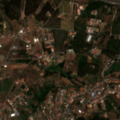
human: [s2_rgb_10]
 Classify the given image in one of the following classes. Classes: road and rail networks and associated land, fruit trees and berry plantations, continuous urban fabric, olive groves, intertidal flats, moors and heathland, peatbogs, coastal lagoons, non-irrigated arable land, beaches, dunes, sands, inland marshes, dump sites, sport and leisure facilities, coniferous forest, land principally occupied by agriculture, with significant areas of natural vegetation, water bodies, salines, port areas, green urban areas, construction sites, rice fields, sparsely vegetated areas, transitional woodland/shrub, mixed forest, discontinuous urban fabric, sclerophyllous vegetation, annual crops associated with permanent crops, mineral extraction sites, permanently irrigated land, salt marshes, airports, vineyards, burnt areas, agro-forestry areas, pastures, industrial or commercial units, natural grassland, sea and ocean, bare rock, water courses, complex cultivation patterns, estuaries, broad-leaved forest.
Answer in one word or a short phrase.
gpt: discontinuous urban fabric, complex cultivation patterns, land principally occupied by agriculture, with significant areas of natural vegetation, broad-leaved forest, coniferous forest, mixed forest, transitional woodland/shrub